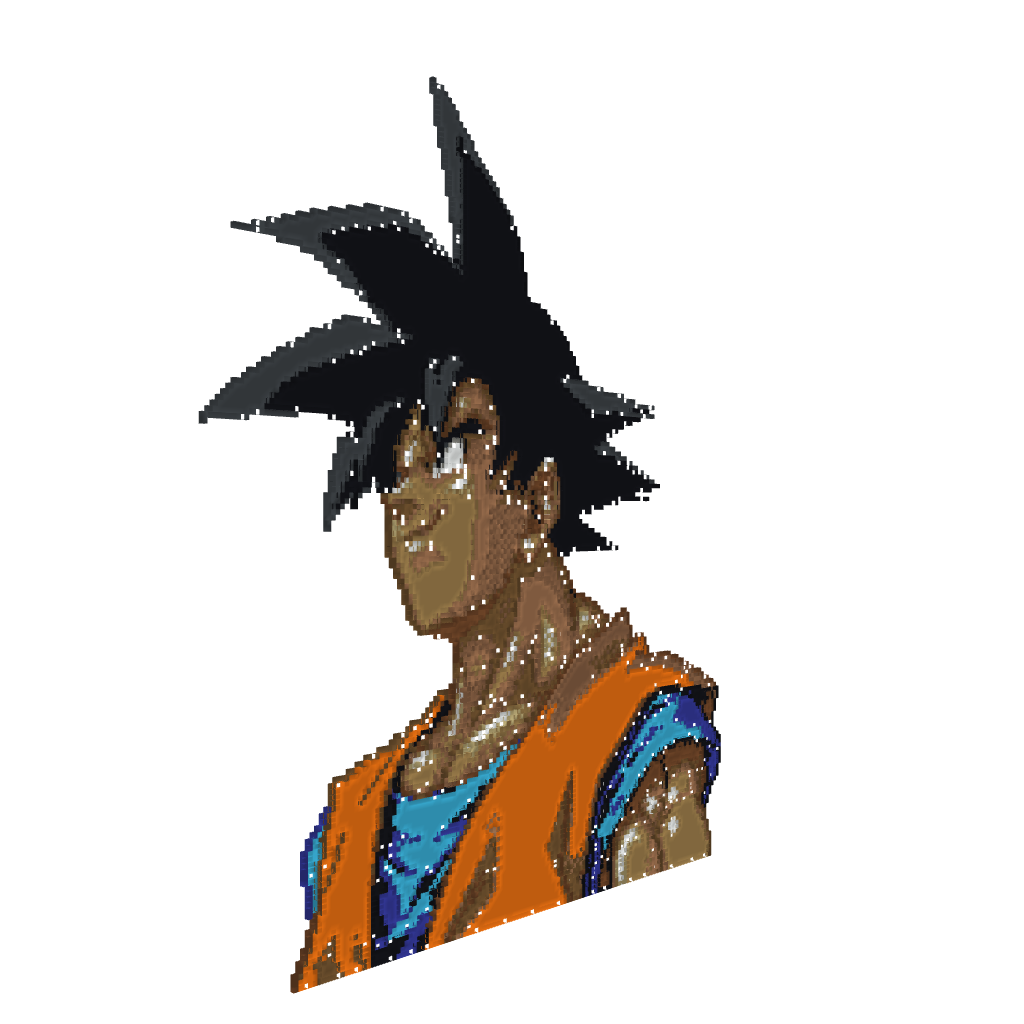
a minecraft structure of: Kakaroto - Goku